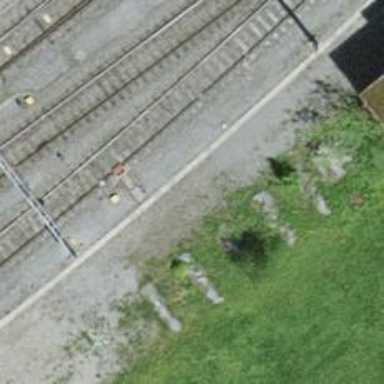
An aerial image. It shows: Abandoned railway spur with one track.